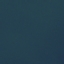
Land use / land cover: SeaLake